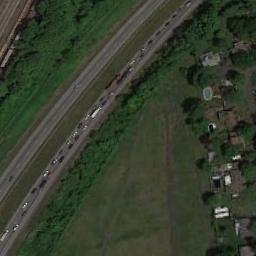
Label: freeway